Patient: sex M, age 50
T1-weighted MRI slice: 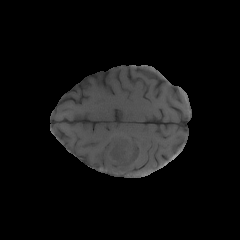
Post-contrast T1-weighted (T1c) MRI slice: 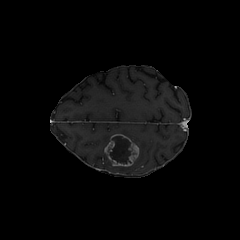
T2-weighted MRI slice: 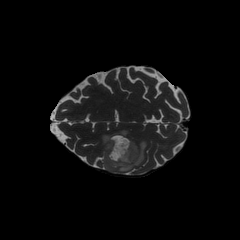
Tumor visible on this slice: yes
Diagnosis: Glioblastoma, IDH-wildtype
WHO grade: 4